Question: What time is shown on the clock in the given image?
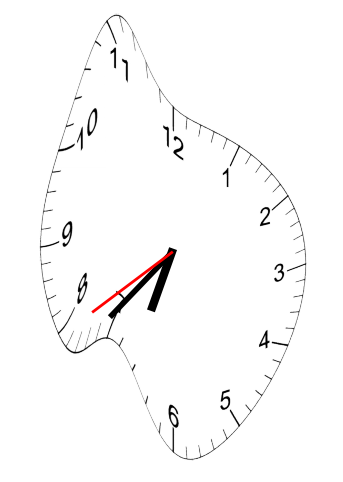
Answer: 06:36:39